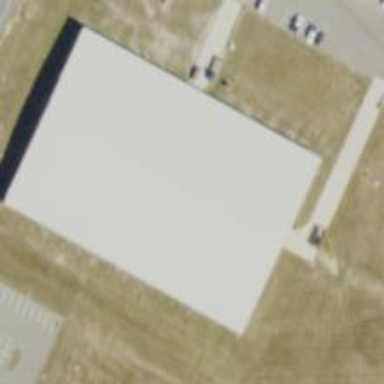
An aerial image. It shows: Industrial building with gabled silver roof.